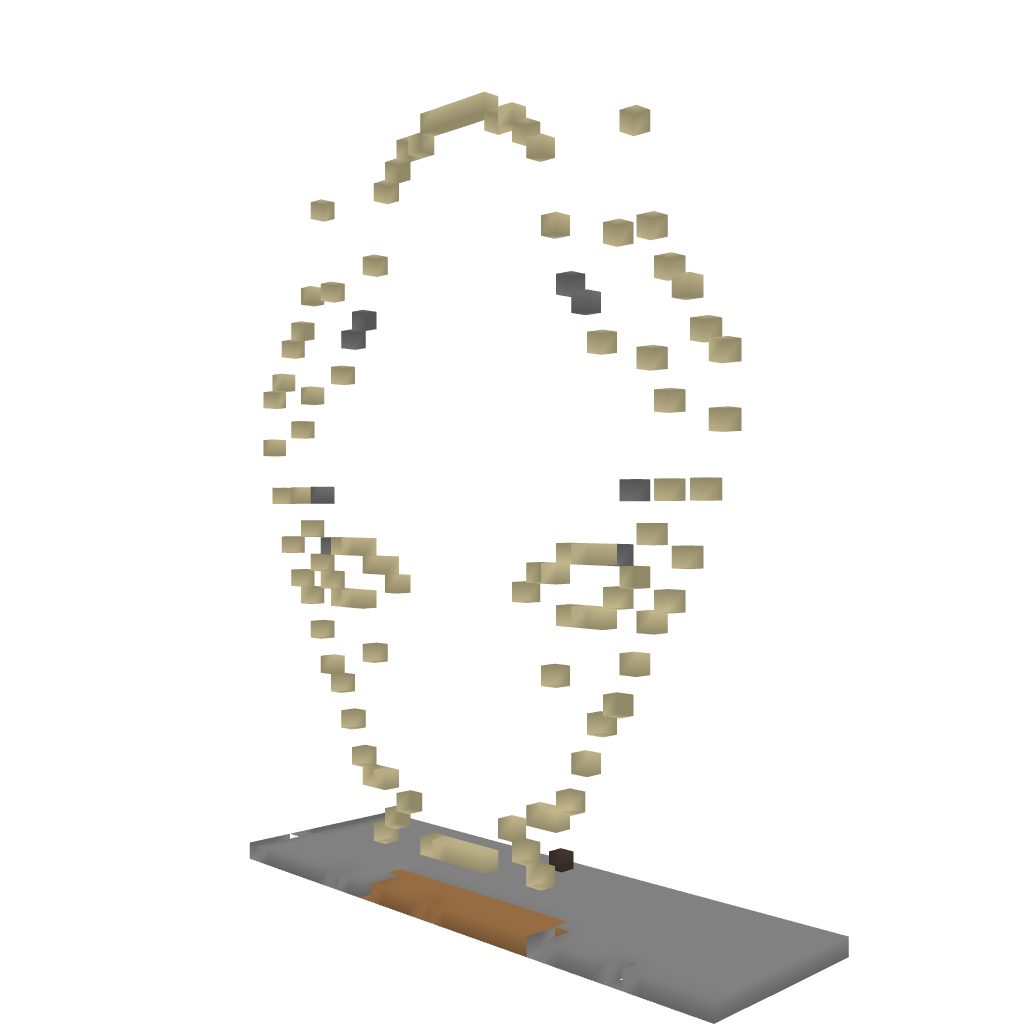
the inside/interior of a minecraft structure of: General Grievous